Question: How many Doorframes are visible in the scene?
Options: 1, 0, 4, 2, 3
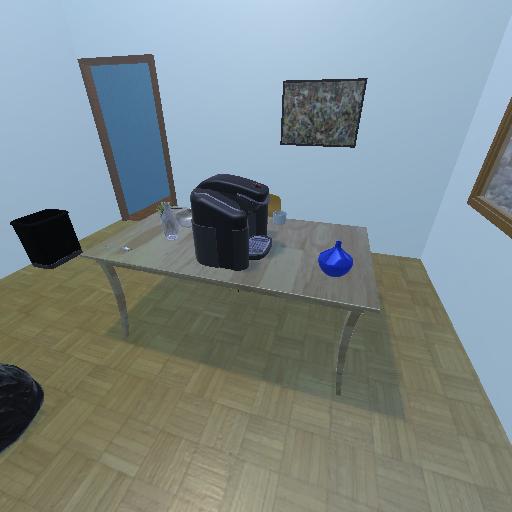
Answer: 1